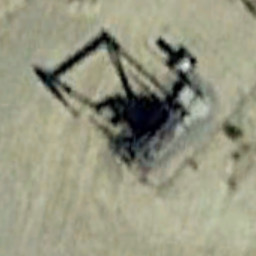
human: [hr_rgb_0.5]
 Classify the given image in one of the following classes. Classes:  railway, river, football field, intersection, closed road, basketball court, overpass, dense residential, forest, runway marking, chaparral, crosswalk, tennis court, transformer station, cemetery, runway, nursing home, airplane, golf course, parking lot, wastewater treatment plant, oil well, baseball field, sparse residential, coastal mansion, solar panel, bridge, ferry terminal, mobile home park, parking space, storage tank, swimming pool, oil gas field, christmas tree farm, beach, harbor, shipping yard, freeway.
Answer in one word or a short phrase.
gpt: oil well